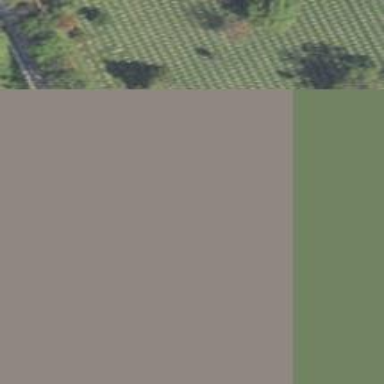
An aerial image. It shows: Historic memorial in the form of cross.